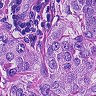
Metastatic tissue present: yes